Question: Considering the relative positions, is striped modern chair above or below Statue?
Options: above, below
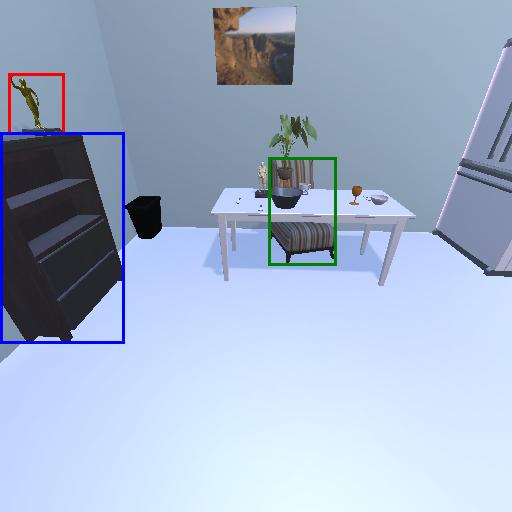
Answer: above